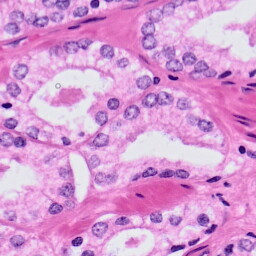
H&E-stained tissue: Prostate